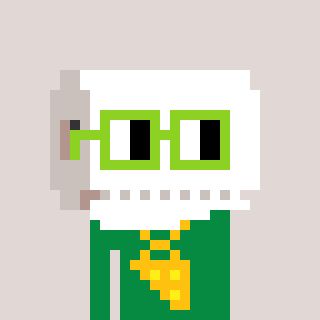
a pixel art character with square light green glasses, a toiletpaper-full-shaped head and a green-colored body on a warm background